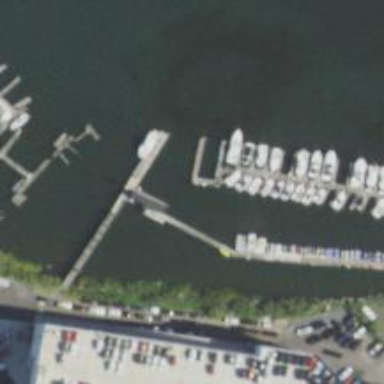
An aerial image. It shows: Man-made pier.